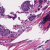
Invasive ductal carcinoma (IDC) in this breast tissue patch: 1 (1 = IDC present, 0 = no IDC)